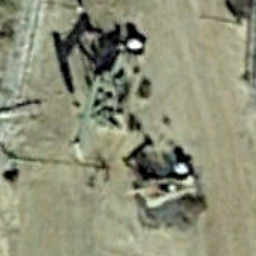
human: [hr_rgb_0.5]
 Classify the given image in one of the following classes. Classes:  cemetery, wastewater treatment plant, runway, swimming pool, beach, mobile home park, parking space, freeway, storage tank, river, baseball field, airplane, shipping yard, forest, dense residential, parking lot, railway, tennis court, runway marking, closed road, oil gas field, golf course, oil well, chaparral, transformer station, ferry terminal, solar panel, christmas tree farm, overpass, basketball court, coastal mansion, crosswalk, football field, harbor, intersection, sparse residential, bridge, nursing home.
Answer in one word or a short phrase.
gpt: oil well